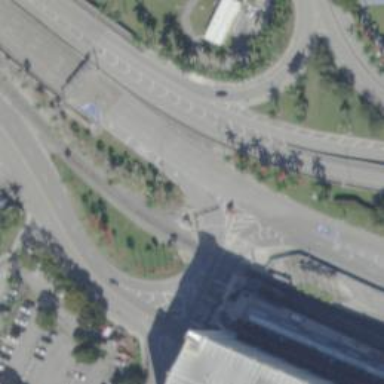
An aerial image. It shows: Expressway with asphalt surface and classified as primary highway.